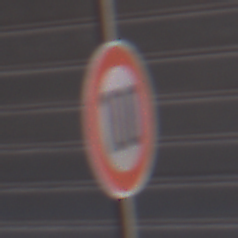
Verkehrszeichen: Geschwindigkeit100
Umgebung: Outdoor, Urban
Tageszeit: MorningAfternoon
Wetter: Clear
Licht: Natural
Jahreszeit: NotSpecified
Kontrast: MediumContrast